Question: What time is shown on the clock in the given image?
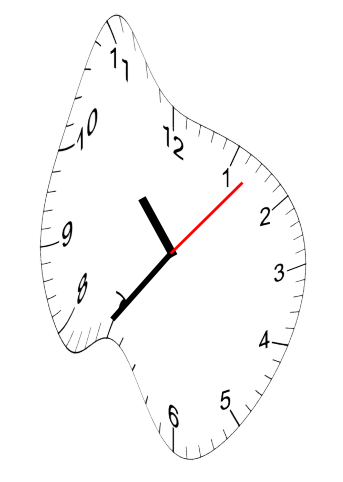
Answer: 10:36:07